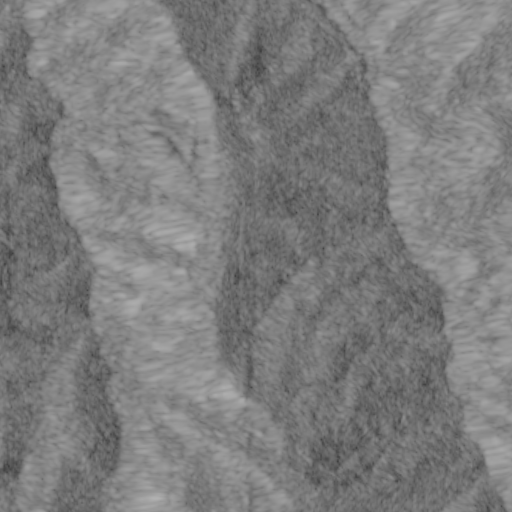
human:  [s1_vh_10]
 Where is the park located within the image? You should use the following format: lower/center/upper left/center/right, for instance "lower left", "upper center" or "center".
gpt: The park is located in the upper of the image.
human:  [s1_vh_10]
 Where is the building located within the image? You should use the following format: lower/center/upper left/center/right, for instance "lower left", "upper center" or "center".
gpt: There is no building in the image.

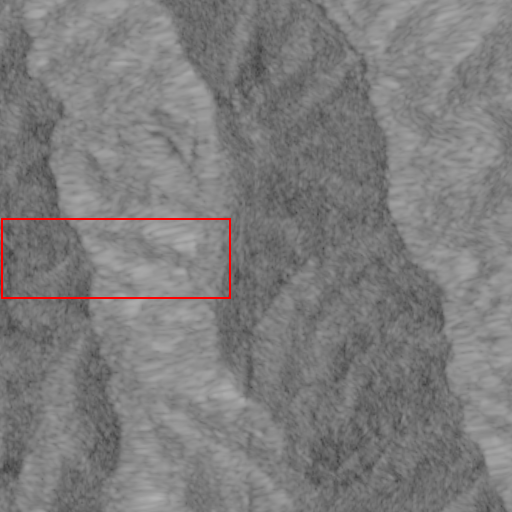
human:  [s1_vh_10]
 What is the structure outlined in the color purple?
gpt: There is no purple outline.
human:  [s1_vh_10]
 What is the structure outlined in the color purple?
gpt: There is no structure outlined in purple.